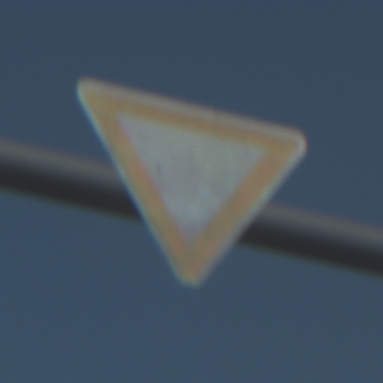
Verkehrszeichen: VorfahrtGewaehren
Umgebung: Outdoor, Special
Tageszeit: MorningAfternoon
Wetter: Clear
Licht: Natural
Jahreszeit: NotSpecified
Kontrast: HighContrast